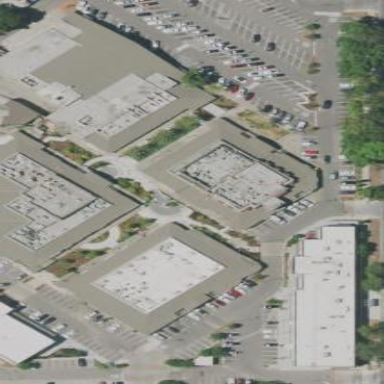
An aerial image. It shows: Retail building.